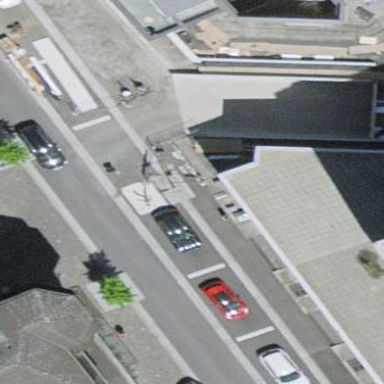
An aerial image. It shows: Parallel street-side parking with asphalt surface.